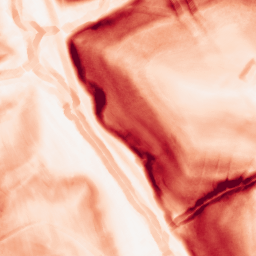
Category: morphological
Decomposition family: morphological_gradient
Decomposition parameters: size: 5
shape: diamond
Upsampling method: sinc_blackman
Upsampling parameters: scale: 2
kernel_size: 16
Upsampling scale: 2